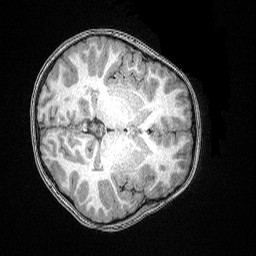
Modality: T1w
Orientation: axial
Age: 83
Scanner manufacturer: siemens
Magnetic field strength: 3 T
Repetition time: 2.5 s
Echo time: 0.00347 s